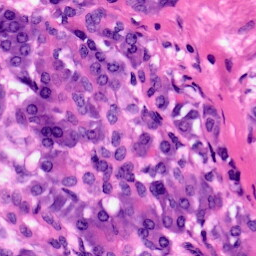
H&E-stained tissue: Pancreatic